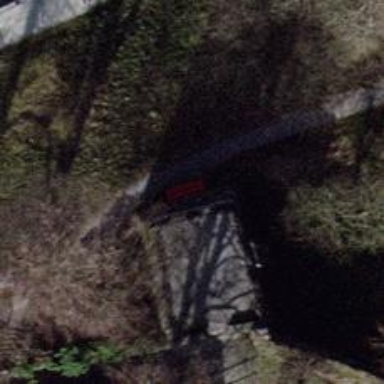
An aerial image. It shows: Red bench.